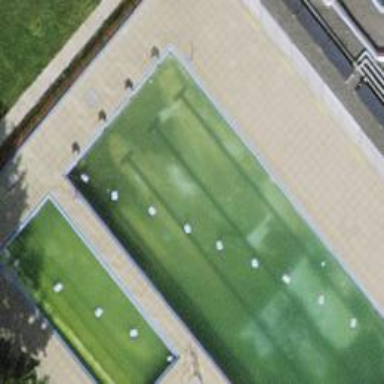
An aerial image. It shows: Sports center specializing in swimming activities located on leisure land.